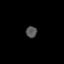
Tissue: prostate
Cell type: Fibroblasts
Senescence score: 0.7186
Nuclear area (px): 122
Mean DAPI intensity: 84.664